Question: I have a working JQUERY Tab section on jsfiddle.
When the Page loads, I want the .sortALL to be showing.
How can I make it load with sortALL already displaying? I attached a photo and code below.
This would also require the tabs CSS highlight to be active to make it same color as content.
Thanks for any help.
JSFIDDLE:
<URL>
IMAGE:

CODE:
CSS
'''
*{margin:0;padding:0;float:left;width:100%;}
#tabs{width:80%;margin:2% 10%;background:#efefef;min-height:250px;}
a{cursor:pointer;display:block;width:20%;background:#ddd;text-align:center;padding:2% 0;text-decoration:none;color:#000;}
a:hover{background:#ccc;color:#000;}
.post{padding:2%;width:96%;}
.highlight {background: #efefef;}
'''
JQUERY
'''
// Variable
var posts = $('.post');
posts.hide();
// Click function
$( ".sort" ).click(function() {
// Get data of category
var customType = $( this ).data('filter'); // category
console.log(customType);
console.log(posts.length); // Length of articles
posts
.hide()
.filter(function () {
return $(this).data('cat') === customType;
})
.show(50);
});
// All
$( "#showAll" ).click(function() {
$( ".post" ).show(50);
});
// color toggle
$( ".sort" ).click(function() {
$( this ).toggleClass( "highlight" ).siblings().removeClass("highlight");
});
'''
HTML
'''
<!--sort links-->
<div id="tabs">
<a href="#" class="sort" id="showAll" >Show All</a>
<a href="#" class="sort" data-filter=".sortA" >Sort A</a>
<a href="#" class="sort" data-filter=".sortB" >Sort B</a>
<a href="#" class="sort" data-filter=".sortC" >Sort C</a>
<a href="#" class="sort" data-filter=".StateA">State A</a>
<!--A-->
<div data-cat=".sortA" class="post"><h2>Sort this A A A</h2><p>This is all about sort A</p></div>
<!--B-->
<div data-cat=".sortB" class="post"><h2>Sort this B</h2><p>This is all about sort B</p></div>
<!--C-->
<div data-cat=".sortC" class="post"><h2>Sort this C</h2><p>This is all about sort C</p></div>
<!--A-->
<div data-cat=".sortA" class="post"><h2>Sort this A A A</h2><p>This is all about sort A</p></div>
<!--Hopewell-->
<div data-cat=".StateA" class="post"><h2>State A Listings</h2><p>This is all about sorting State A listings</p></div>
</div>
'''
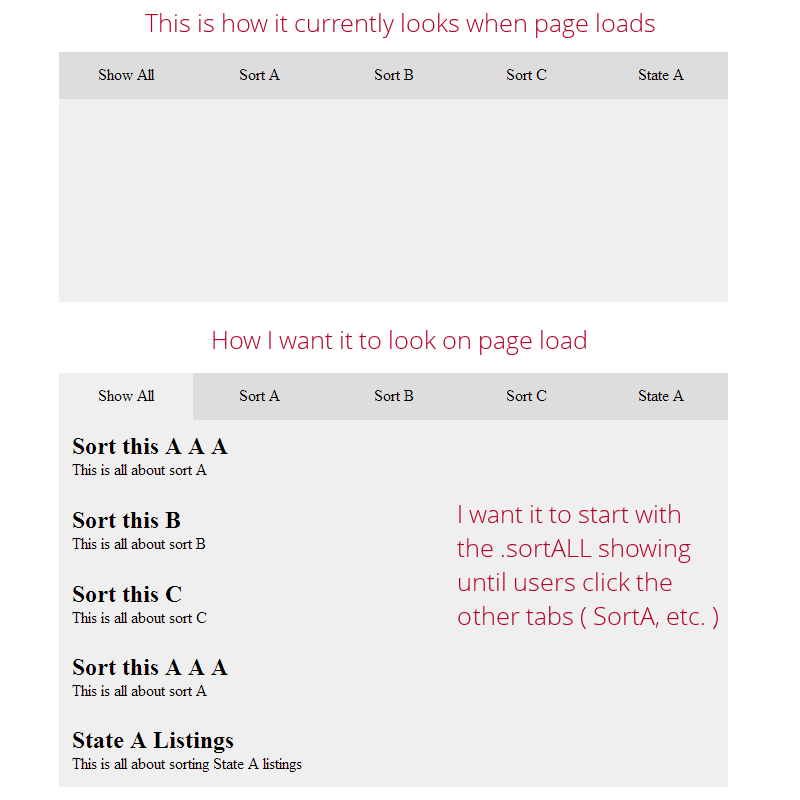
Answer: Add the class on on page load and fire its click event programmatcially.
You can do it like this:
'''
$( "#showAll" ).click(function() {
$( ".post" ).show(50);
}).addClass("highlight").click(); //<------------- note this .click()
'''
Now it will firstly show all when first time page will load.
## UPDATED FIDDLE:
<URL>